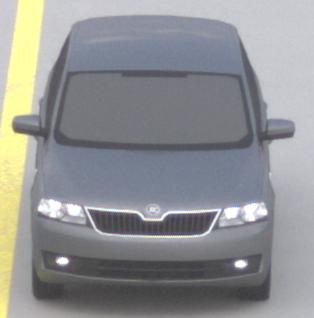
Make: Skoda
Model: Rapid Spaceback 1.2 TSI
Detailed model: Rapid Spaceback
Model produced from: 2013/10
Model produced until: 2015/04
Doors: 5
Color: gray
Road condition: dry road
Daytime: midday
Contrast: low contrast